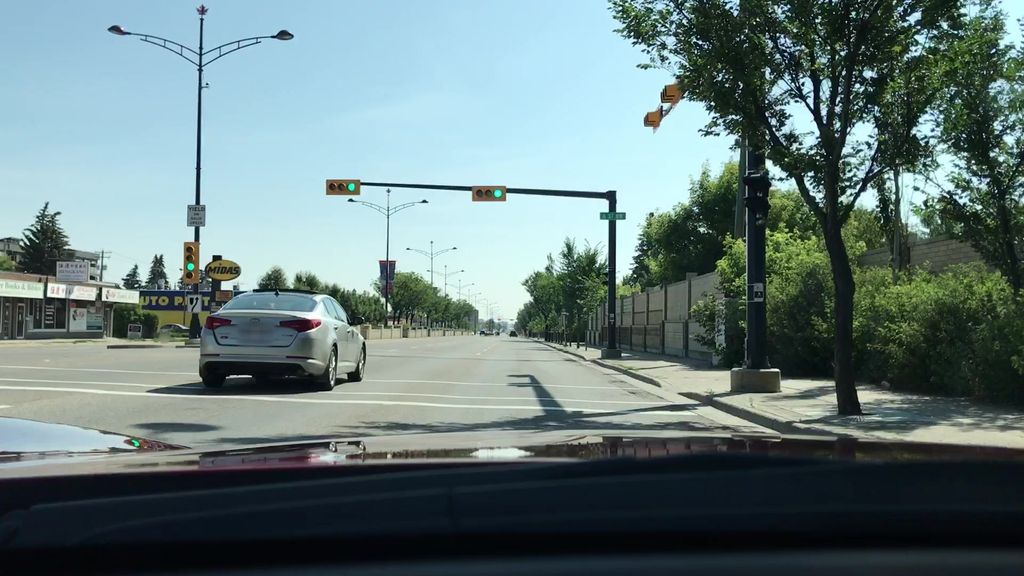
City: calgary